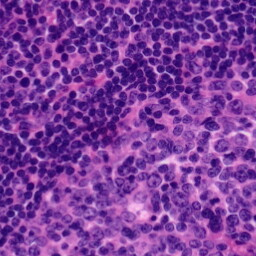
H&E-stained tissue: Tonsil